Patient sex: F
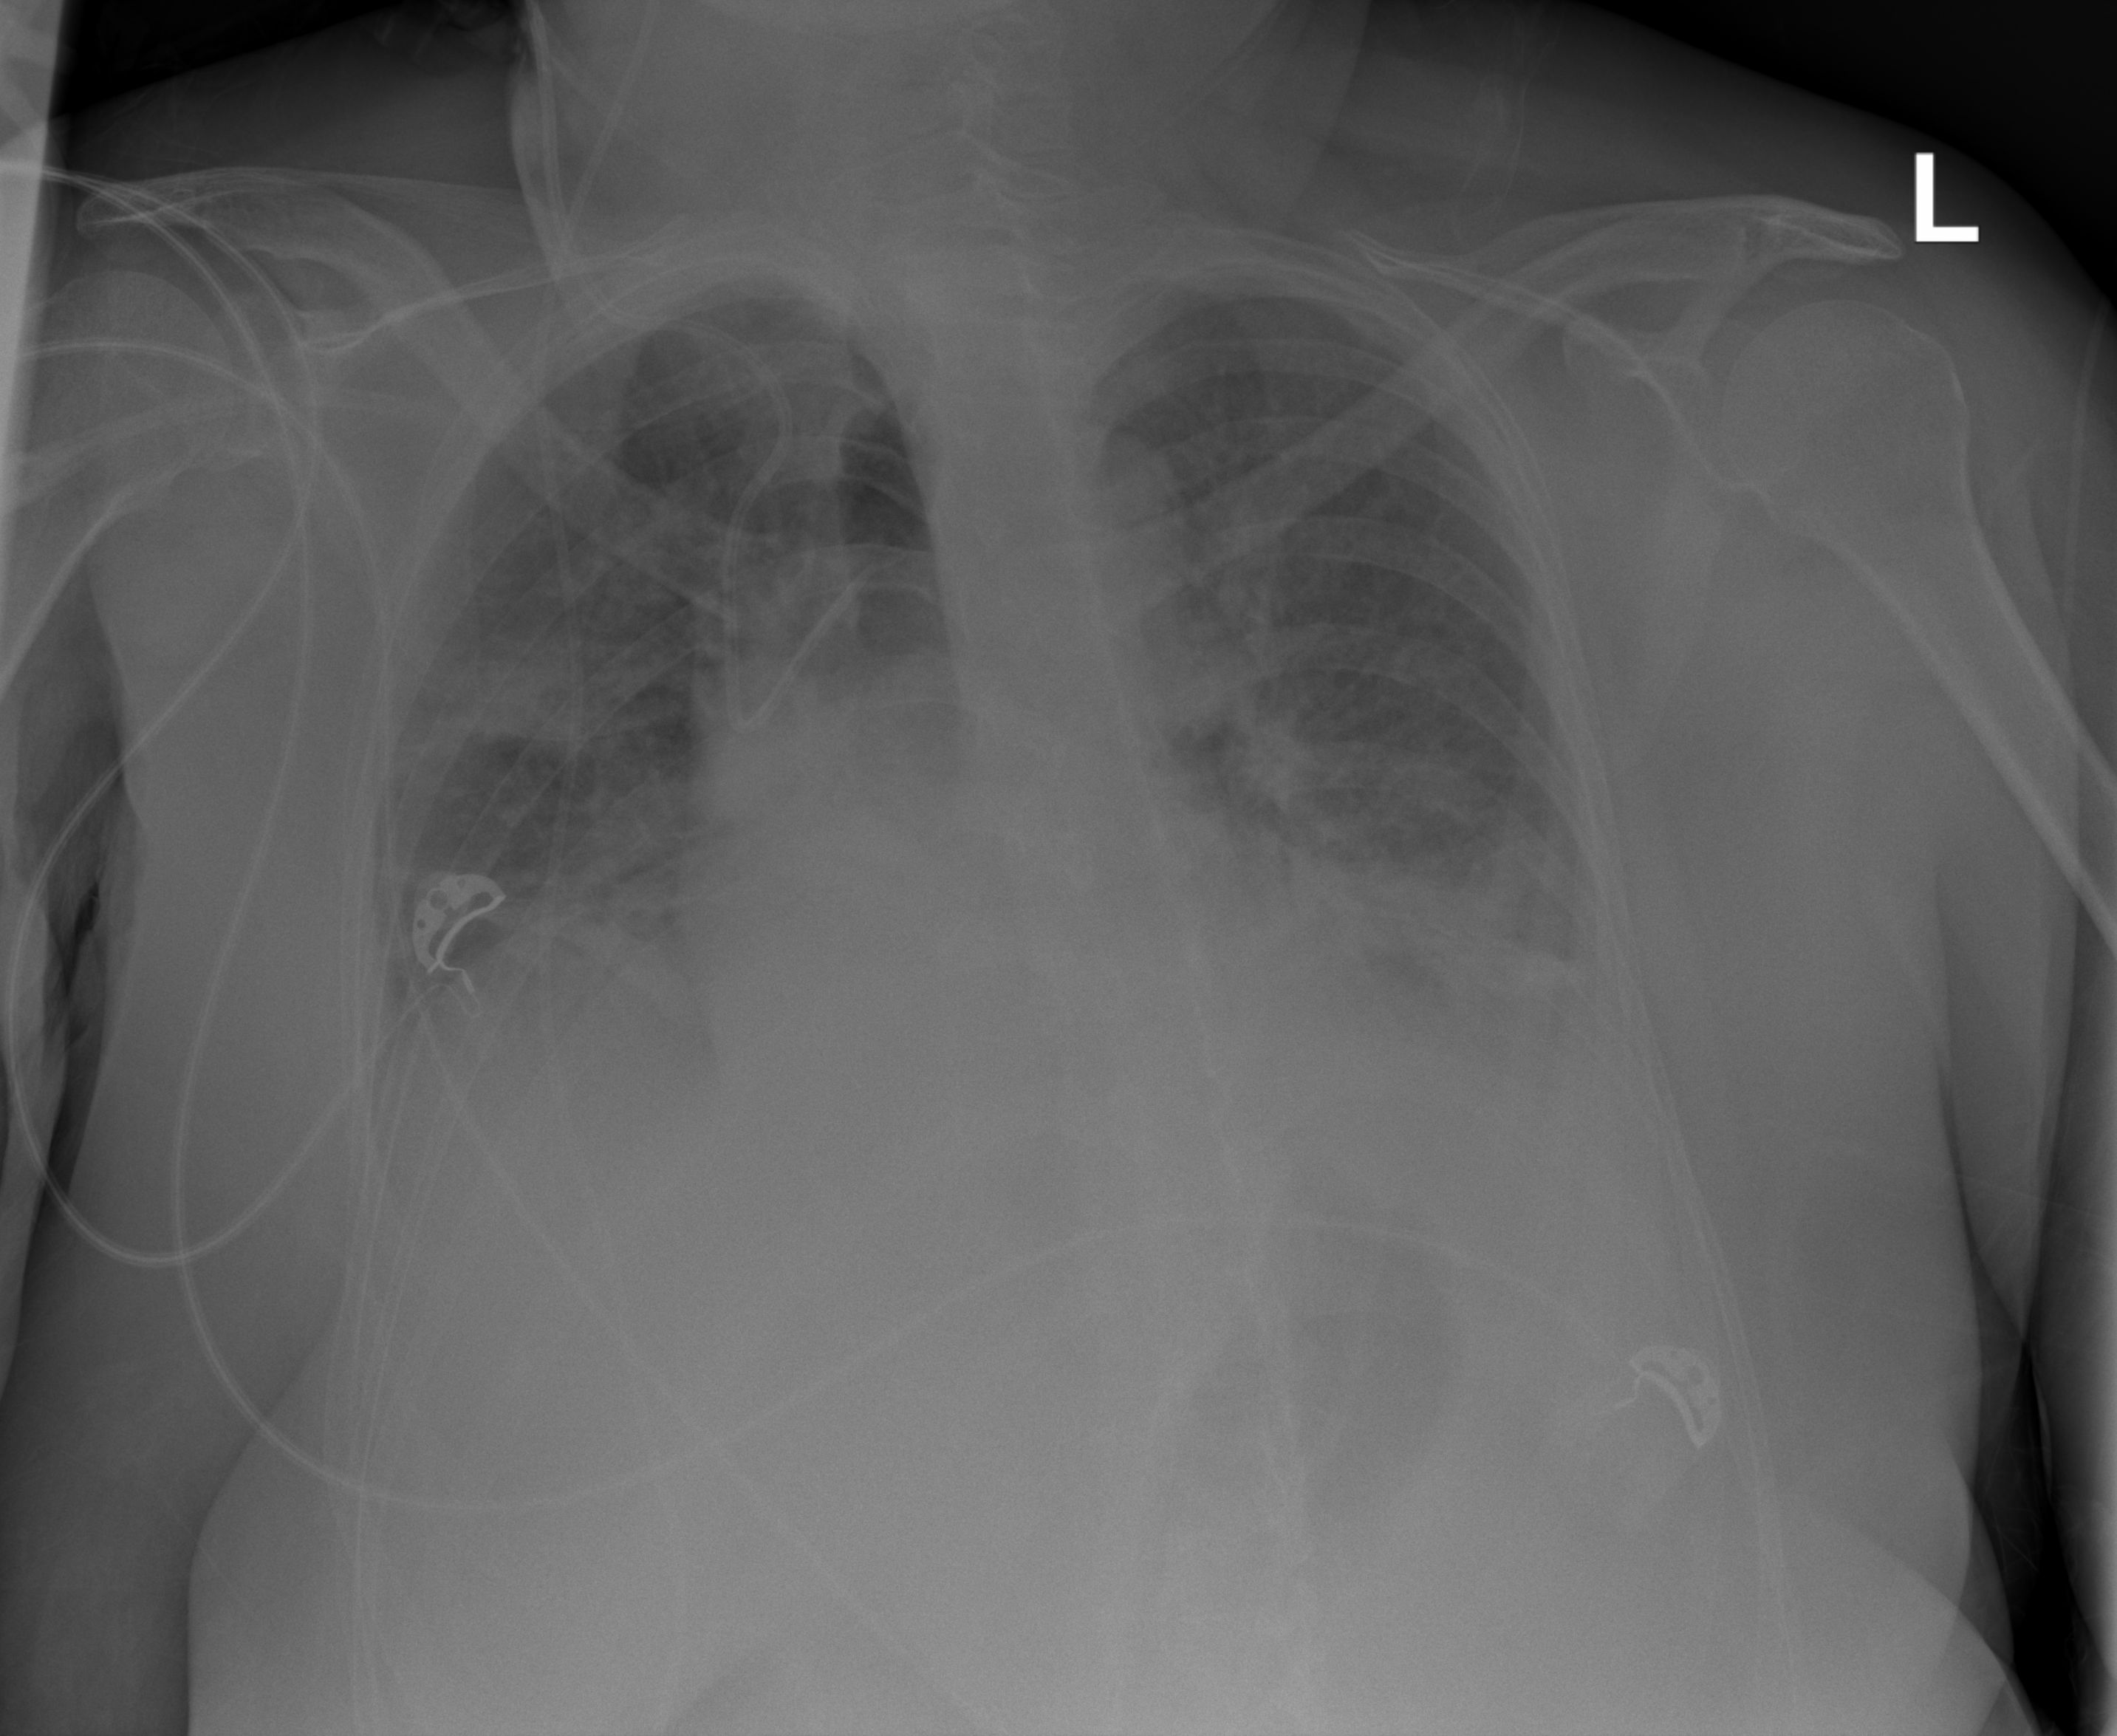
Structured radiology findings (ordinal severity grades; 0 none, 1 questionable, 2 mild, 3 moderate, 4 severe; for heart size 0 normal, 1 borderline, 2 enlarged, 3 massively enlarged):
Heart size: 1
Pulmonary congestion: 2
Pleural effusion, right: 2
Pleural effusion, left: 2
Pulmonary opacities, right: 2
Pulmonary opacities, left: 2
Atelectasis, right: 2
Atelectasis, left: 2